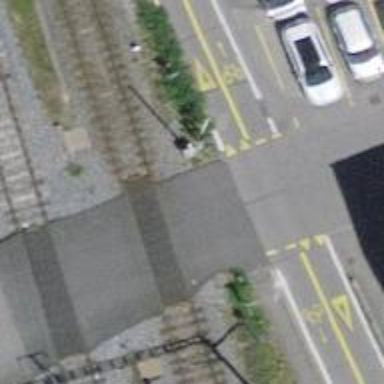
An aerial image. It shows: Level crossing along the railway.